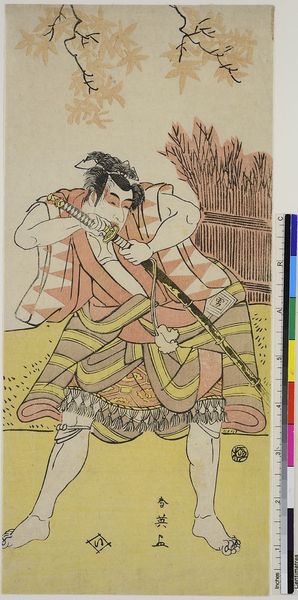
Künstler: Katsukawa Shun'ei
Standort: Hamburg
Institution: Museum für Kunst und Gewerbe Hamburg
Schlagwörter: blätter, mann, braun, schwarz, zeichen, rot, beige, arme, ast, stock, beine, holzschnitt, japan, schrift, linien, druckgraphik, druckgrafik, schwert, buchstaben, zeit, schauspieler, farbholzschnitt, schauspielerin, kabuki, edo, reproduktionen, druckerzeugnisse, zeichen#